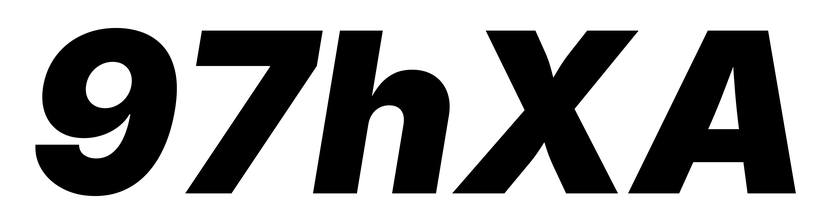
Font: Inter-Italic_Black_Italic